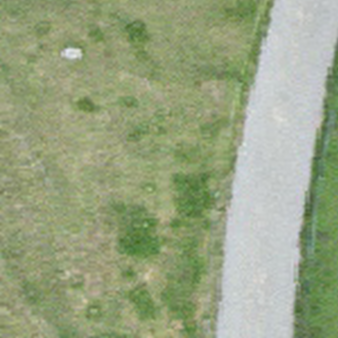
Label: other